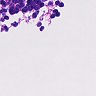
Metastatic tissue present: no